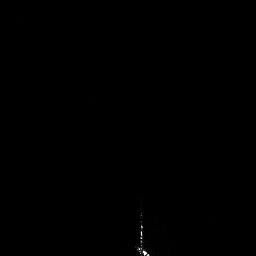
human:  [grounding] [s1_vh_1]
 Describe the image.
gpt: In the satellite image, there is  <ref>1 medium ship </ref> <box>[[52, 82, 60, 99, 0]]</box> located at bottom.